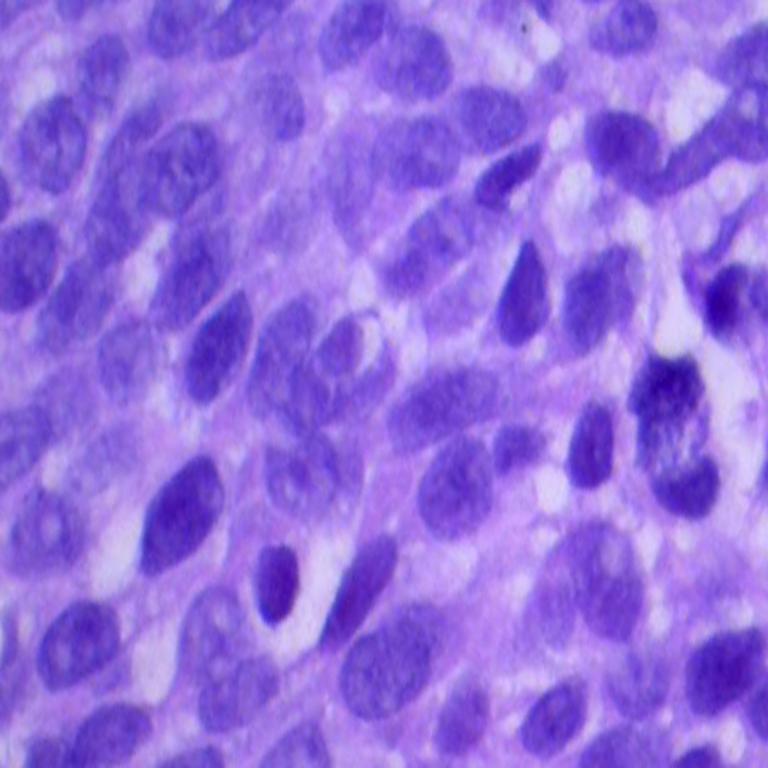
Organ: lung
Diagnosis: squamous carcinomas